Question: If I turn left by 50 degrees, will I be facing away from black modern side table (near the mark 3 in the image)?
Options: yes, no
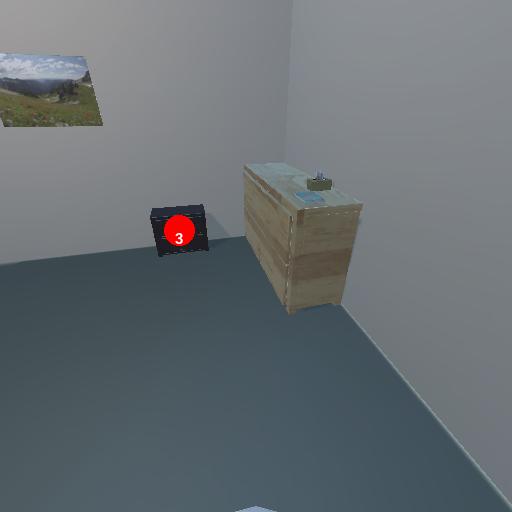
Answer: yes